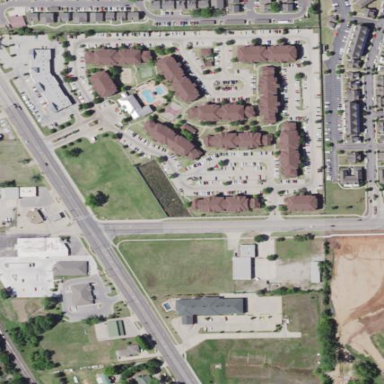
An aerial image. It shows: Residential area with apartments.